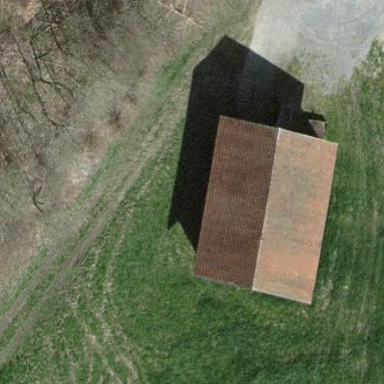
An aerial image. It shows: Shed building.